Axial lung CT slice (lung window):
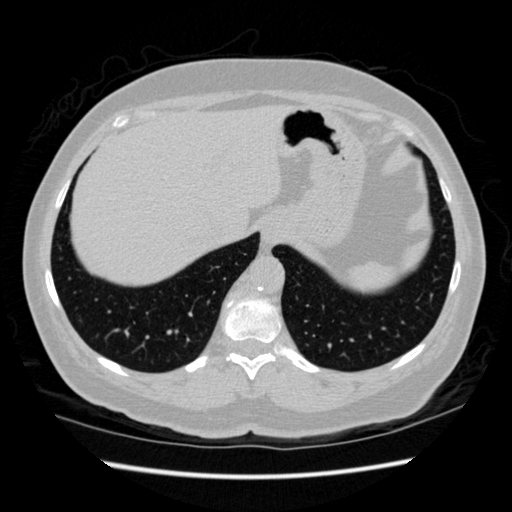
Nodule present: no